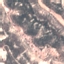
Land use / land cover: HerbaceousVegetation